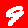
Digit: 9